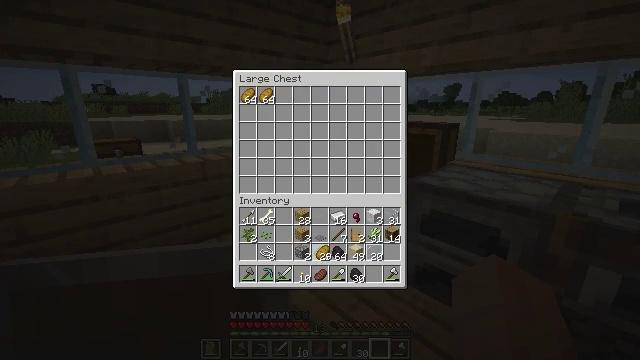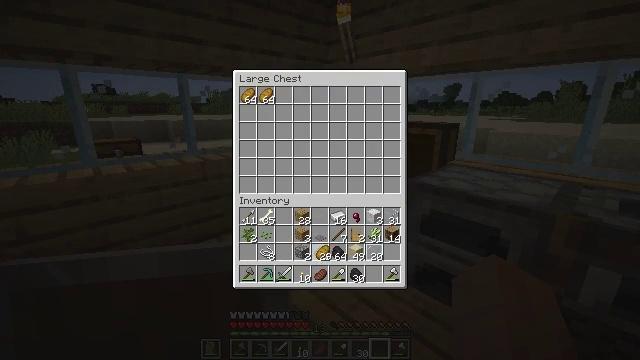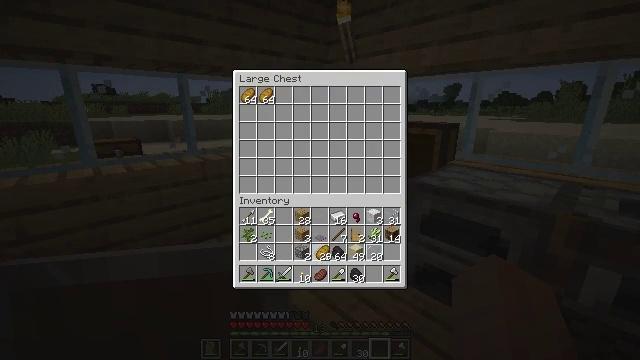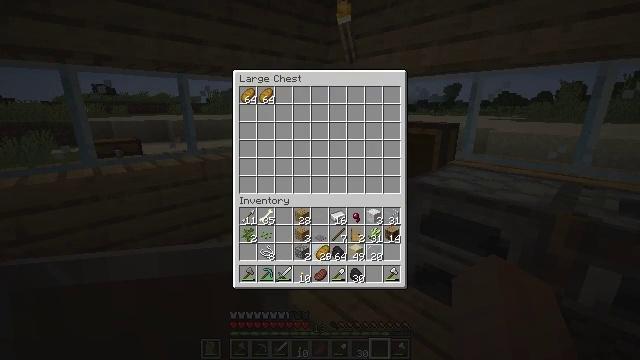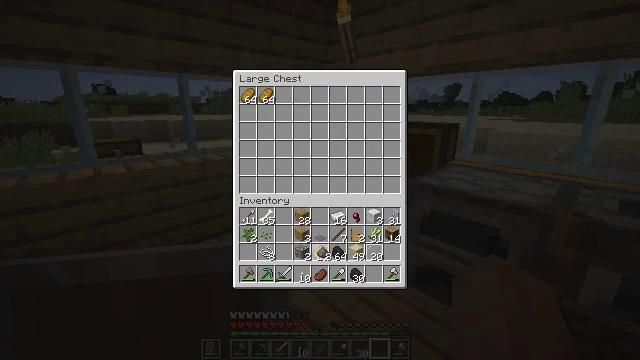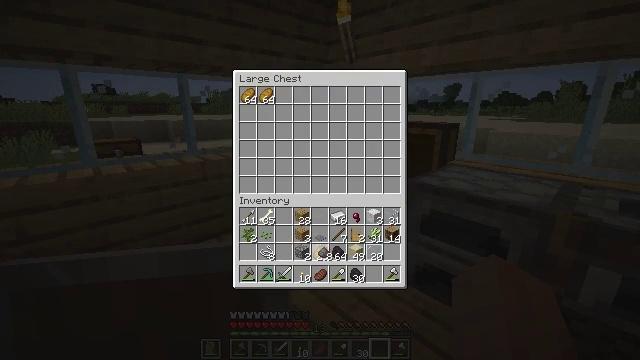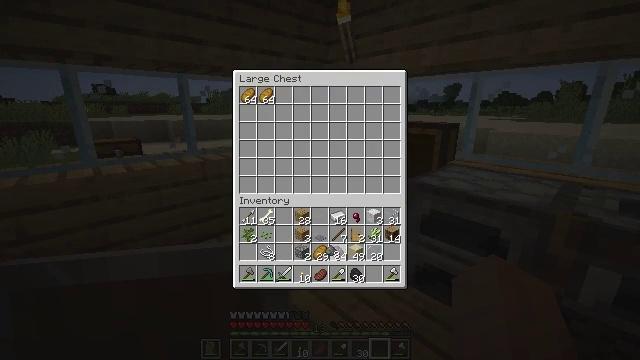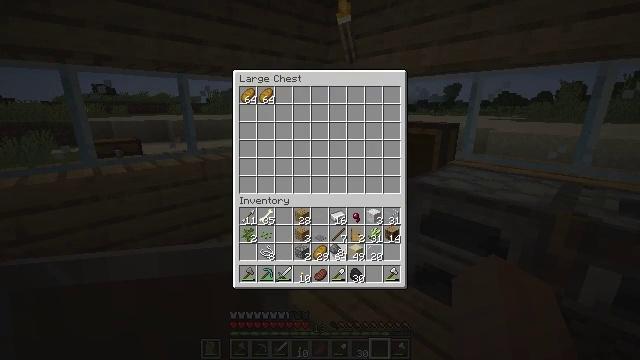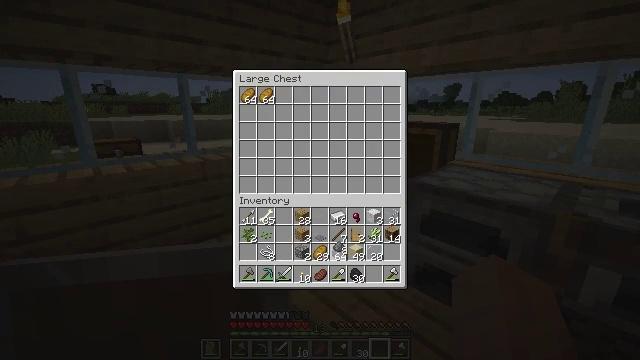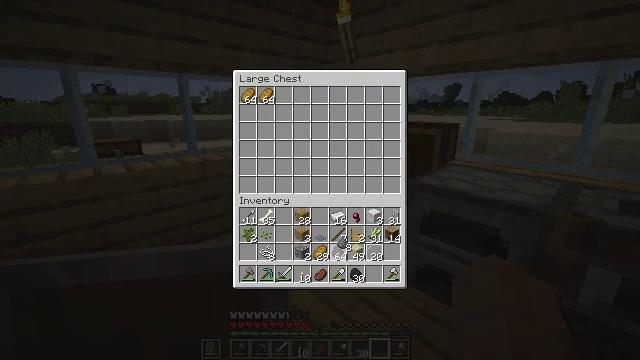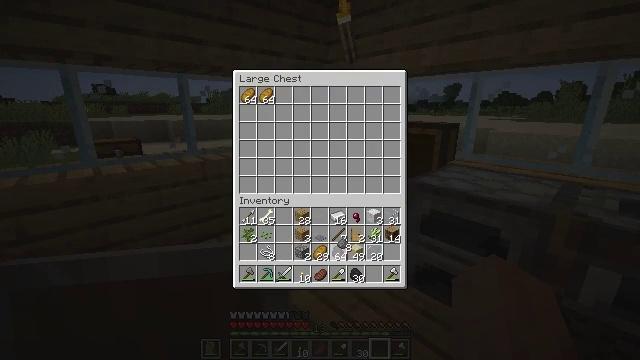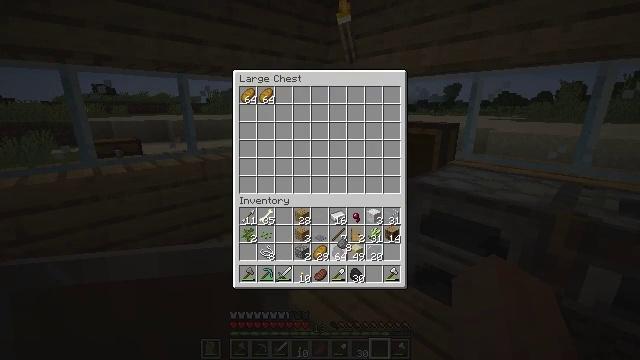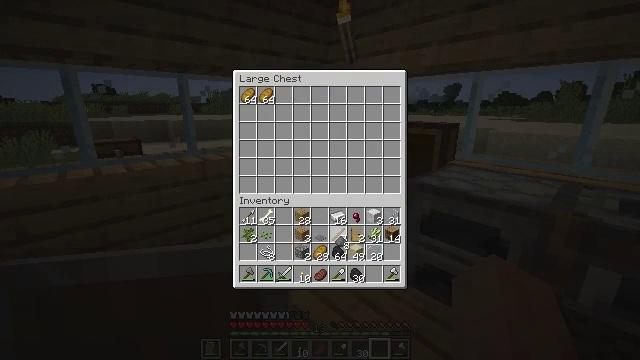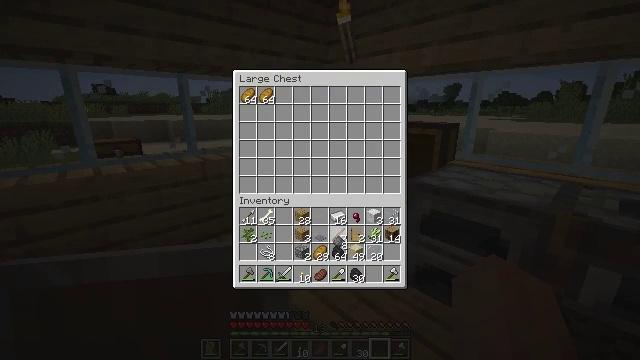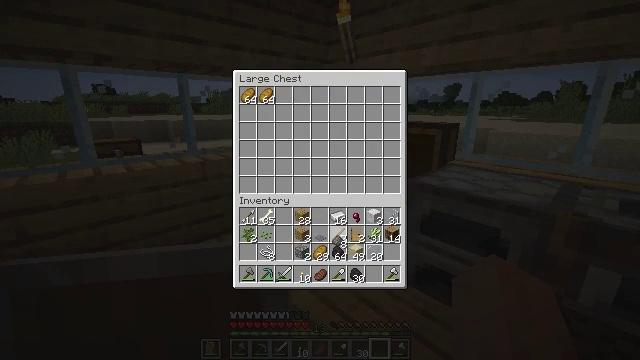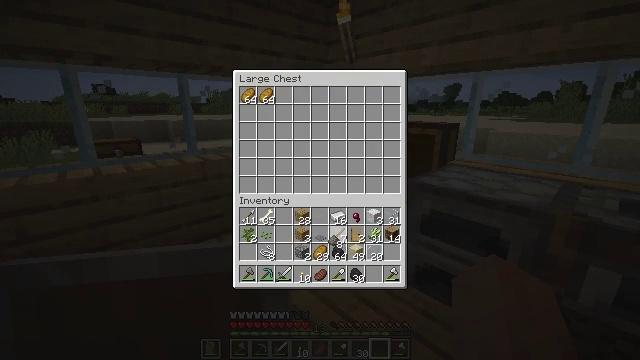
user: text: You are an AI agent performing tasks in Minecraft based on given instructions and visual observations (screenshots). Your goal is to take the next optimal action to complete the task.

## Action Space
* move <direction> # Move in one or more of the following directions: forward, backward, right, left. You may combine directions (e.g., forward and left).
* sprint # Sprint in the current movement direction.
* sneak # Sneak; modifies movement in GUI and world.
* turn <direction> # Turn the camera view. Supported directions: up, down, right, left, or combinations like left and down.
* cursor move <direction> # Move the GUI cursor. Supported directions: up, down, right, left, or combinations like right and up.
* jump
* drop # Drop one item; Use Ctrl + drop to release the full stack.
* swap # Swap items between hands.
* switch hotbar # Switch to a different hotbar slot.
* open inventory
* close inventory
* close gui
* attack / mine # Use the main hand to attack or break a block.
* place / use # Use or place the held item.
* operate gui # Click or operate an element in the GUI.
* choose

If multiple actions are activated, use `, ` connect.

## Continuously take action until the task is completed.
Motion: motion action
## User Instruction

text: Create a bow with string and sticks.
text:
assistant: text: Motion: operate gui
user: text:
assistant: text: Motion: operate gui
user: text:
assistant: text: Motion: operate gui
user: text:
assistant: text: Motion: no_op
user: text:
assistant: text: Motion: no_op
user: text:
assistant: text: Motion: cursor move right
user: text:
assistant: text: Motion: no_op
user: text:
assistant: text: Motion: no_op
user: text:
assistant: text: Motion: no_op
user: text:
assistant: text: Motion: no_op
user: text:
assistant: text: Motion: no_op
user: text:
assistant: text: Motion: no_op
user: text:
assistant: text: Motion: no_op
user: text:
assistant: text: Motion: no_op
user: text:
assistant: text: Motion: no_op
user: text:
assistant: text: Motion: no_op
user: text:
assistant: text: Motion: no_op
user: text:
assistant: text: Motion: no_op
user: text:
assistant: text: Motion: no_op
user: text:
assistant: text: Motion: no_op
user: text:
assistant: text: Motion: cursor move up
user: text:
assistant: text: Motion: no_op
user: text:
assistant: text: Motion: no_op
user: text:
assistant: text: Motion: no_op
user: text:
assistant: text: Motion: cursor move up
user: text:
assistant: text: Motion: cursor move up
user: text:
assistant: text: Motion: cursor move up
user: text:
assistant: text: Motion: no_op
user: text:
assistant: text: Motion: no_op
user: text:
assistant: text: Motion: no_op